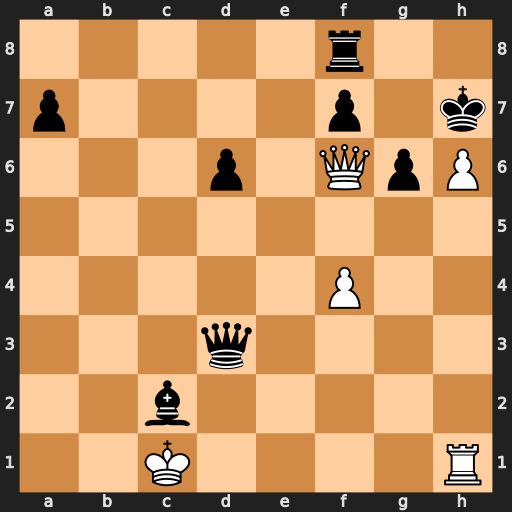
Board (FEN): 5r2/p4p1k/3p1QpP/8/5P2/3q4/2b5/2K4R
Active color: w
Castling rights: -
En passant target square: -
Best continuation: Qg7#